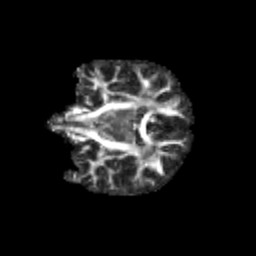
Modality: FA
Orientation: coronal
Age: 12
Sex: female
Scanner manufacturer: siemens
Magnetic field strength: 3 T
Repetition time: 3.8 s
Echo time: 0.07 s